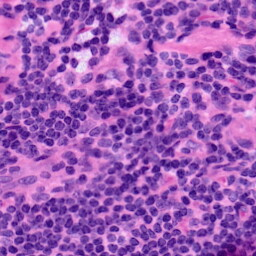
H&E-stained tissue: LymphNode